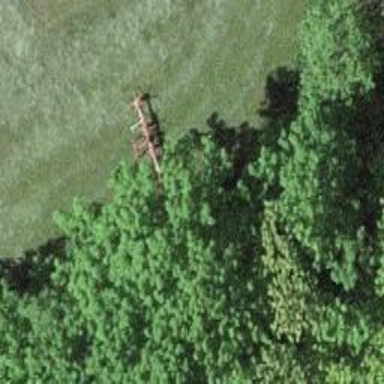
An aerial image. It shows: Hunting stand.